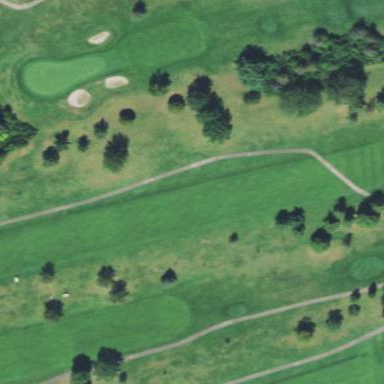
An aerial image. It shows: Scenic golf fairway.